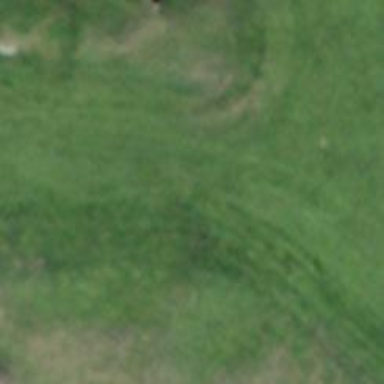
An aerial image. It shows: View of golf hole.